Field crop: maize
Growth stage: 2
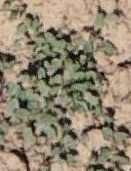
Species: convolvulus